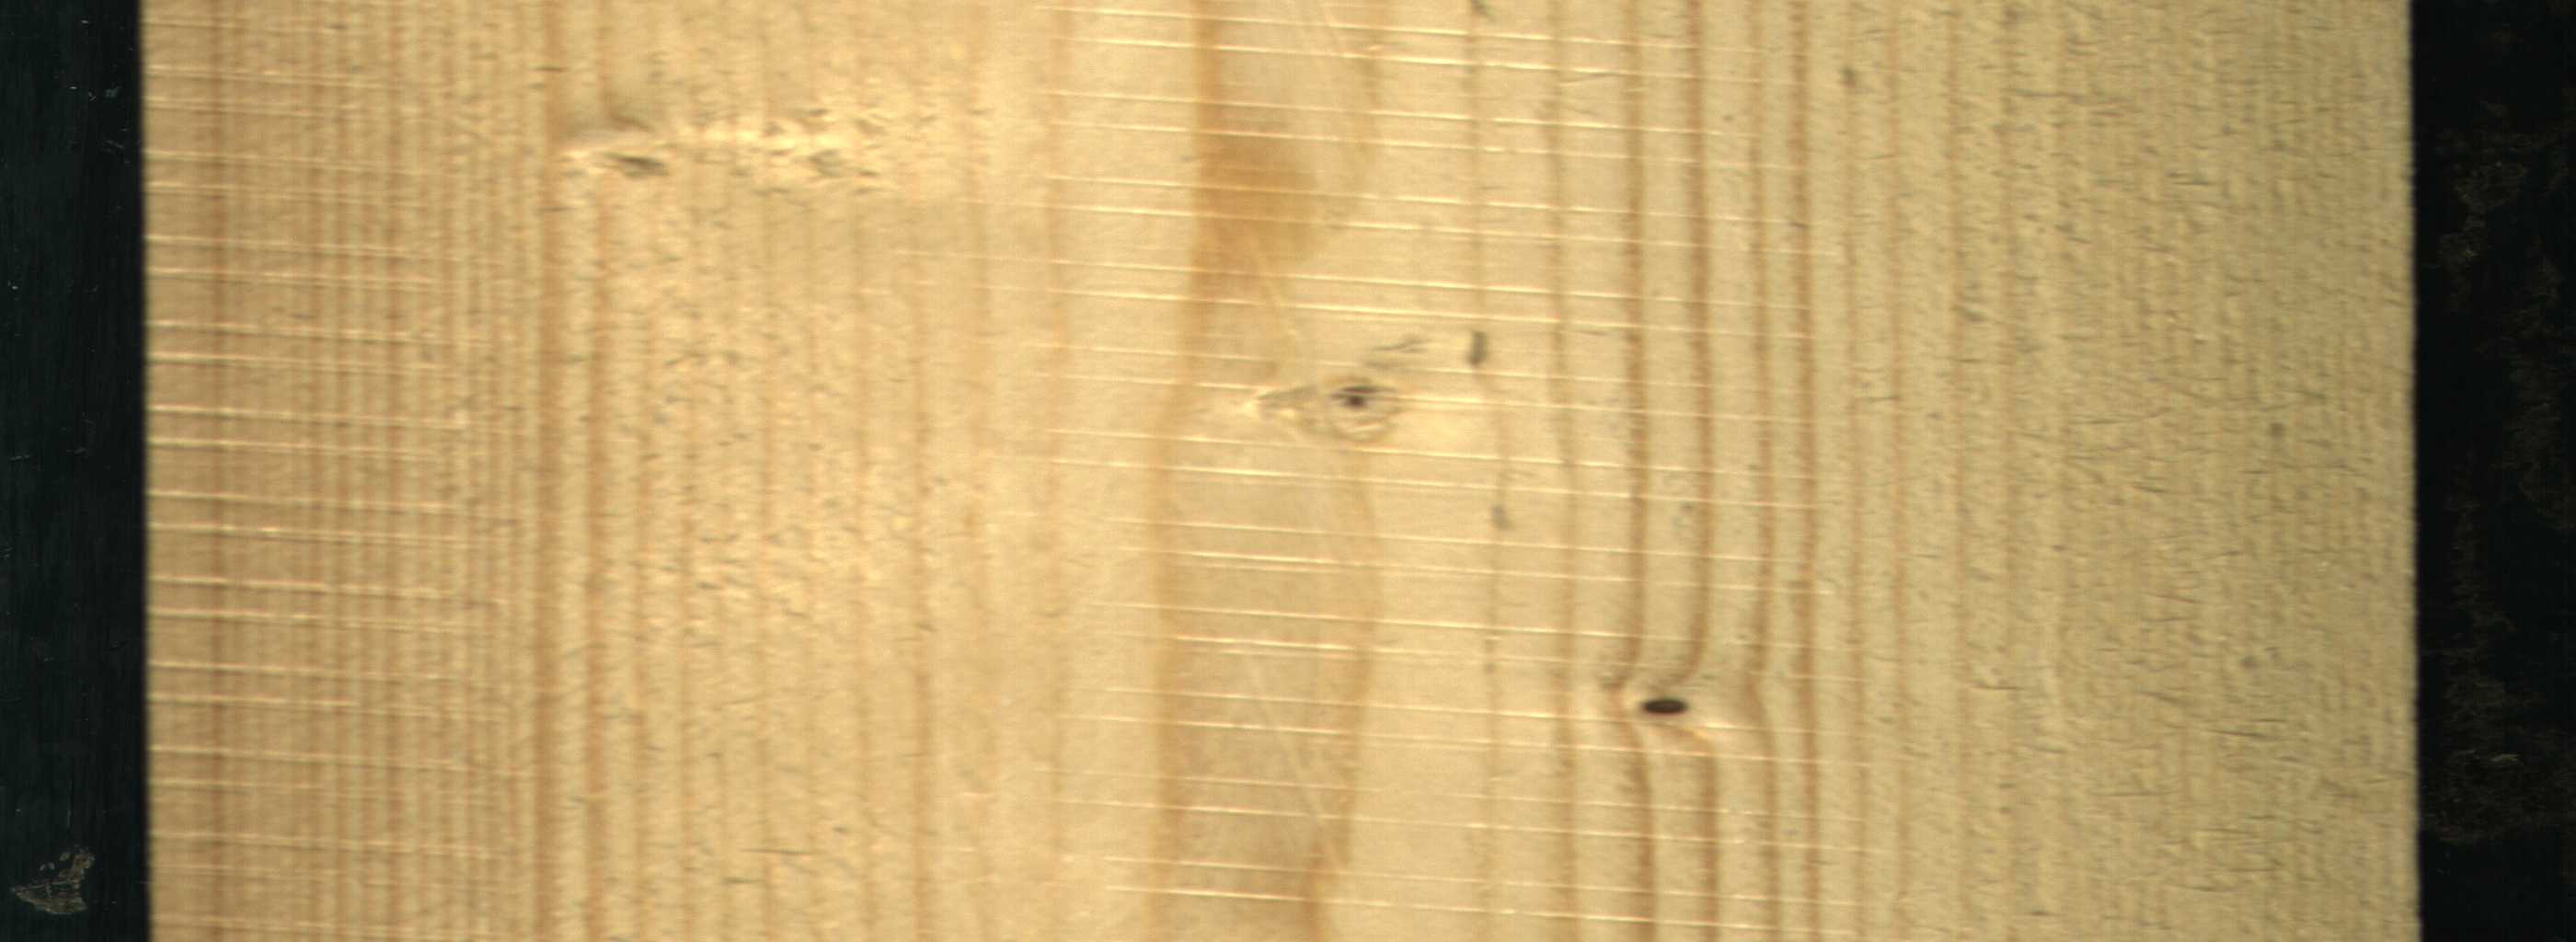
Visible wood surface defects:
Dead_Knot
Live_Knot